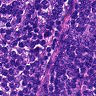
Metastatic tissue present: no